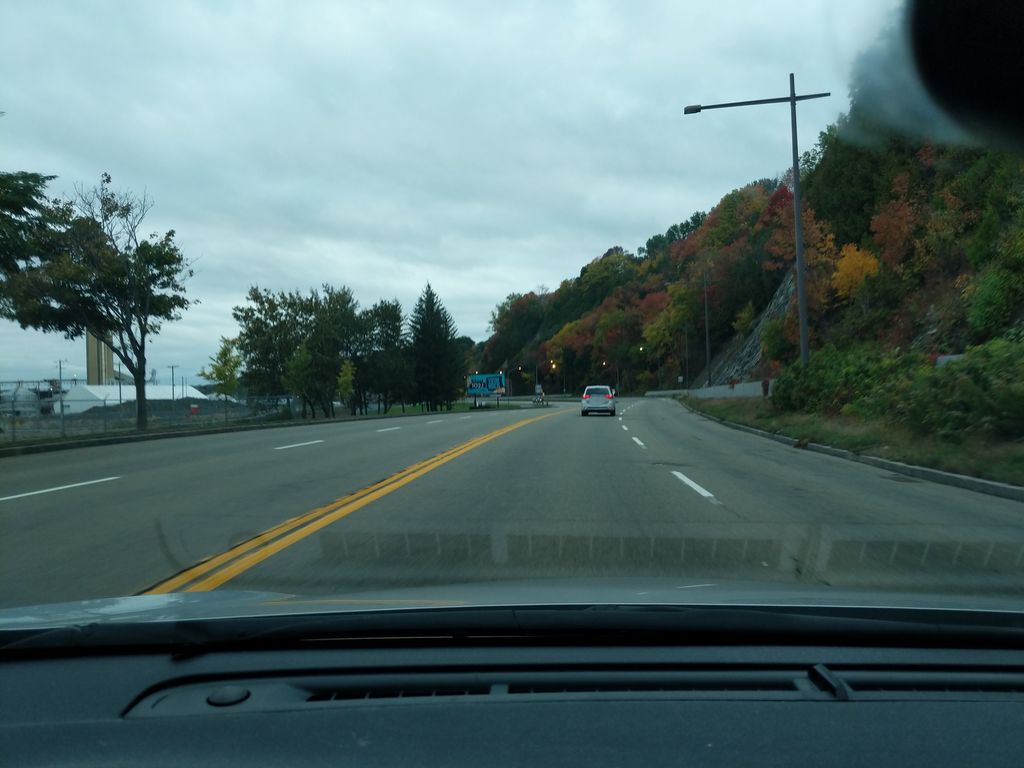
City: quebec_city